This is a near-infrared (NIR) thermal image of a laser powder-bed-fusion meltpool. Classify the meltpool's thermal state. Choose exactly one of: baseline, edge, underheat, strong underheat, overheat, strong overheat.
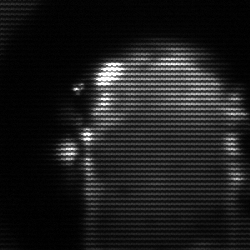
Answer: baseline